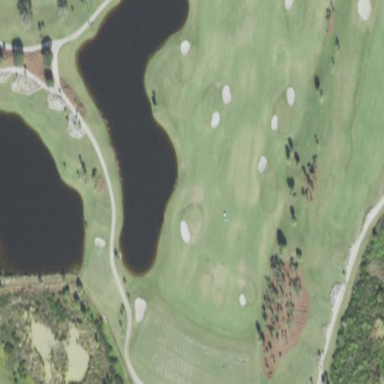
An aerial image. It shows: Rough grassy area used for golf.